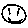
Label: smiley face